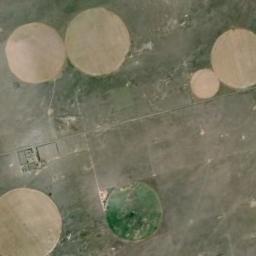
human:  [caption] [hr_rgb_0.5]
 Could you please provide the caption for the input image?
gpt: There are some bare circle farmland in the green land .

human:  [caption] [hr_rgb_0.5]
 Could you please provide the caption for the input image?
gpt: More than twenty round farms of the same size are neatly arranged .

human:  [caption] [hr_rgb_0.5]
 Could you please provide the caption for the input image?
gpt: Several khaki circular farmlands and a green circular farmlands are on the ground .

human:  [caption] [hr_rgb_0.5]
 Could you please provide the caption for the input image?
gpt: Six tan and green mixed circular farms of different sizes .

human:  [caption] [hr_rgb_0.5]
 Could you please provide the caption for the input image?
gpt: There are five yellow circular farmlands and a green circular farmlands .